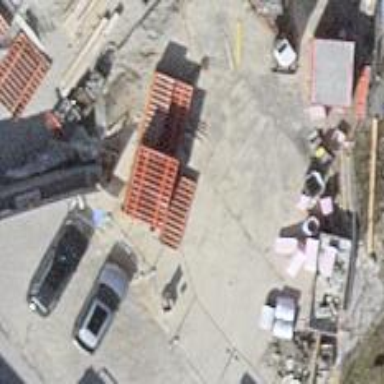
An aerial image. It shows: Street side parking area.